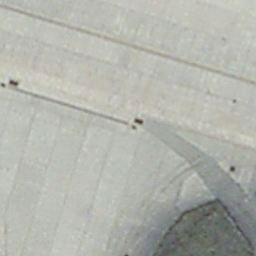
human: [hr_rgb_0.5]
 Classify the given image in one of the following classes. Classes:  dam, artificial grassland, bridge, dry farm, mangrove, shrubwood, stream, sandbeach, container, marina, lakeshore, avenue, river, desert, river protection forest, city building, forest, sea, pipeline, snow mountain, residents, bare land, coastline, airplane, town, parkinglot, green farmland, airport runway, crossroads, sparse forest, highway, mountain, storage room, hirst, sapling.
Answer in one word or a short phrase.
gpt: airport runway